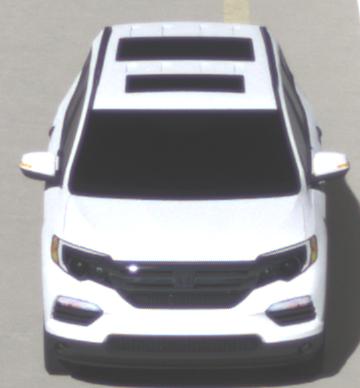
Make: Honda
Model: Pilot
Detailed model: 3
Model produced from: 2015
Model produced until: 2022
Doors: 5
Color: white
Road condition: dry road
Daytime: morning or afternoon
Contrast: high contrast